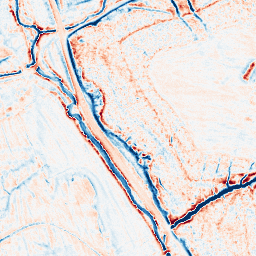
Category: edge_preserving
Decomposition family: anisotropic_diffusion
Decomposition parameters: iterations: 20
kappa: 30
gamma: 0.15
Upsampling method: bicubic_3x
Upsampling parameters: scale: 3
Upsampling scale: 3